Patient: sex F, age 60
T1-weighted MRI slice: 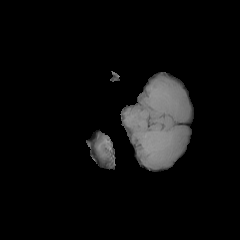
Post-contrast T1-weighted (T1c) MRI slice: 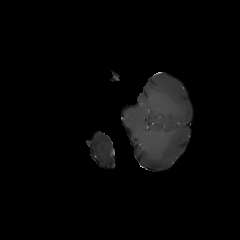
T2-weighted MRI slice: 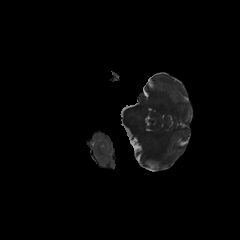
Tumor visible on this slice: no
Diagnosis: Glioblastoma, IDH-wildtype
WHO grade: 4